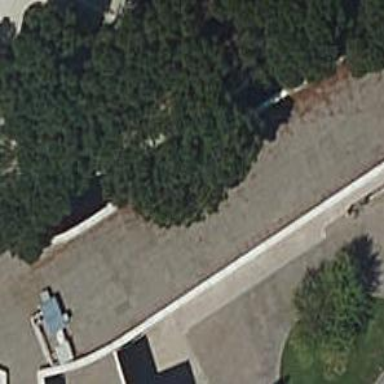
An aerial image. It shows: Research building.